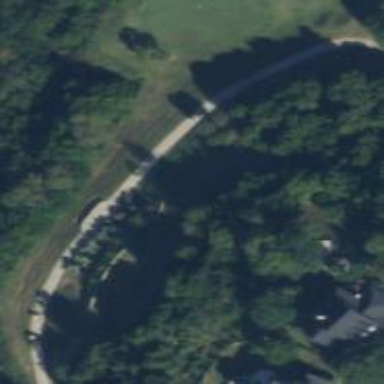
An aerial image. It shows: Golf cartpath that is also road path.